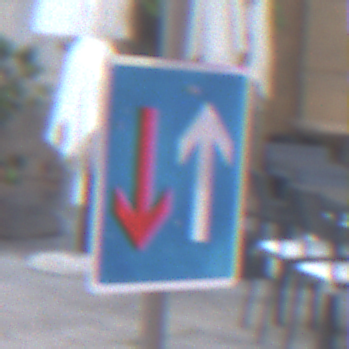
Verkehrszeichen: VorrangVorGegenverkehr
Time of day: MorningAfternoon
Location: Outdoor (Urban)
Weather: PartlyCloudy
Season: NotSpecified
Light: Natural